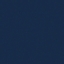
Land use / land cover: SeaLake